Question:
I cannot find an example of that.
So how to prove?
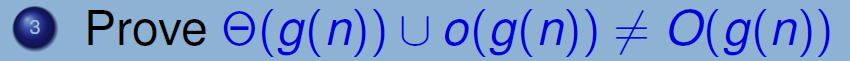
Answer: If the sets are not equal then there must be at least one element in one that is not in the other. We will look for one.
Theta and o are both subsets of O, and so must be their union. This means everything in the LHS must be in the RHS. So if we are to find something that makes these sets different it will be something that is O but neither Theta nor o.
Things that are O but not Theta must not be Omega. That is, they must not be bounded from below as they are from above. That whic is O but not o is eventually smaller for some constant, but not for every constant, c > 0.
An easy win here is a discontinuous function that (a) grows asymptotically slower in one case and (b) grows at the same asymptotic rate in the other. For instance, Theta(n^2) in some cases and Theta(n lg n) in others. It will be O(n^2) but not Theta(n^2) or o(n^2).
We can get an algorithm with this time complexity by selecting - randomly or according to the input size, for instance - between bubble sort and merge sort and calling it counterexample sort.